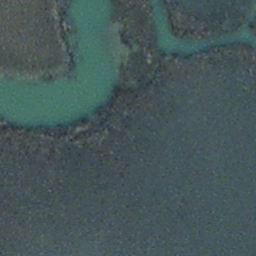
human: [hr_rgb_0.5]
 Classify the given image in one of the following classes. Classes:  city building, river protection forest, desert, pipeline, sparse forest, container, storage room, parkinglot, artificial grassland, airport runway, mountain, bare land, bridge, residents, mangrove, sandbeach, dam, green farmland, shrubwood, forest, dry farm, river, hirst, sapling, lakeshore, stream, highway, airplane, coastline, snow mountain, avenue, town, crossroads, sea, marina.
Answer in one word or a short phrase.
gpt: stream